Question: This is a snake game. How many steps do you need to take from the current state to eat two foods one after another (regardless of the order of the two foods)?
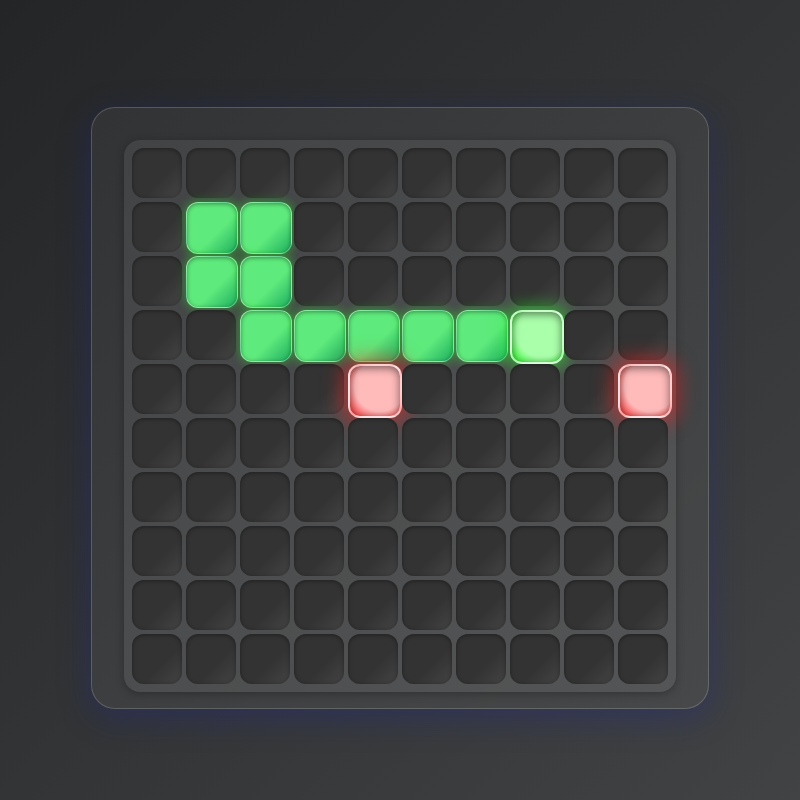
Answer: 8